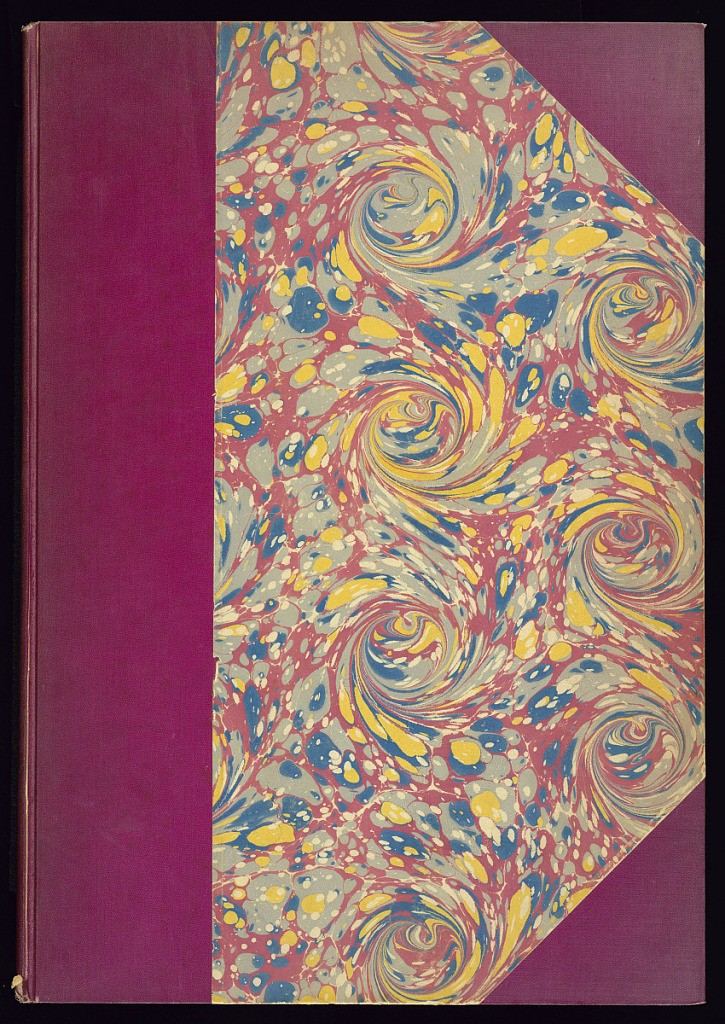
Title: Album of Prints: Churches of Paris Published by Pierre Roguié
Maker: Pierre Roguié, French, ca. 1713– after 1753
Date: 18th century
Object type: Album
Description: Album containing prints of various churches in Paris published by Pierre Roguié.